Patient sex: F
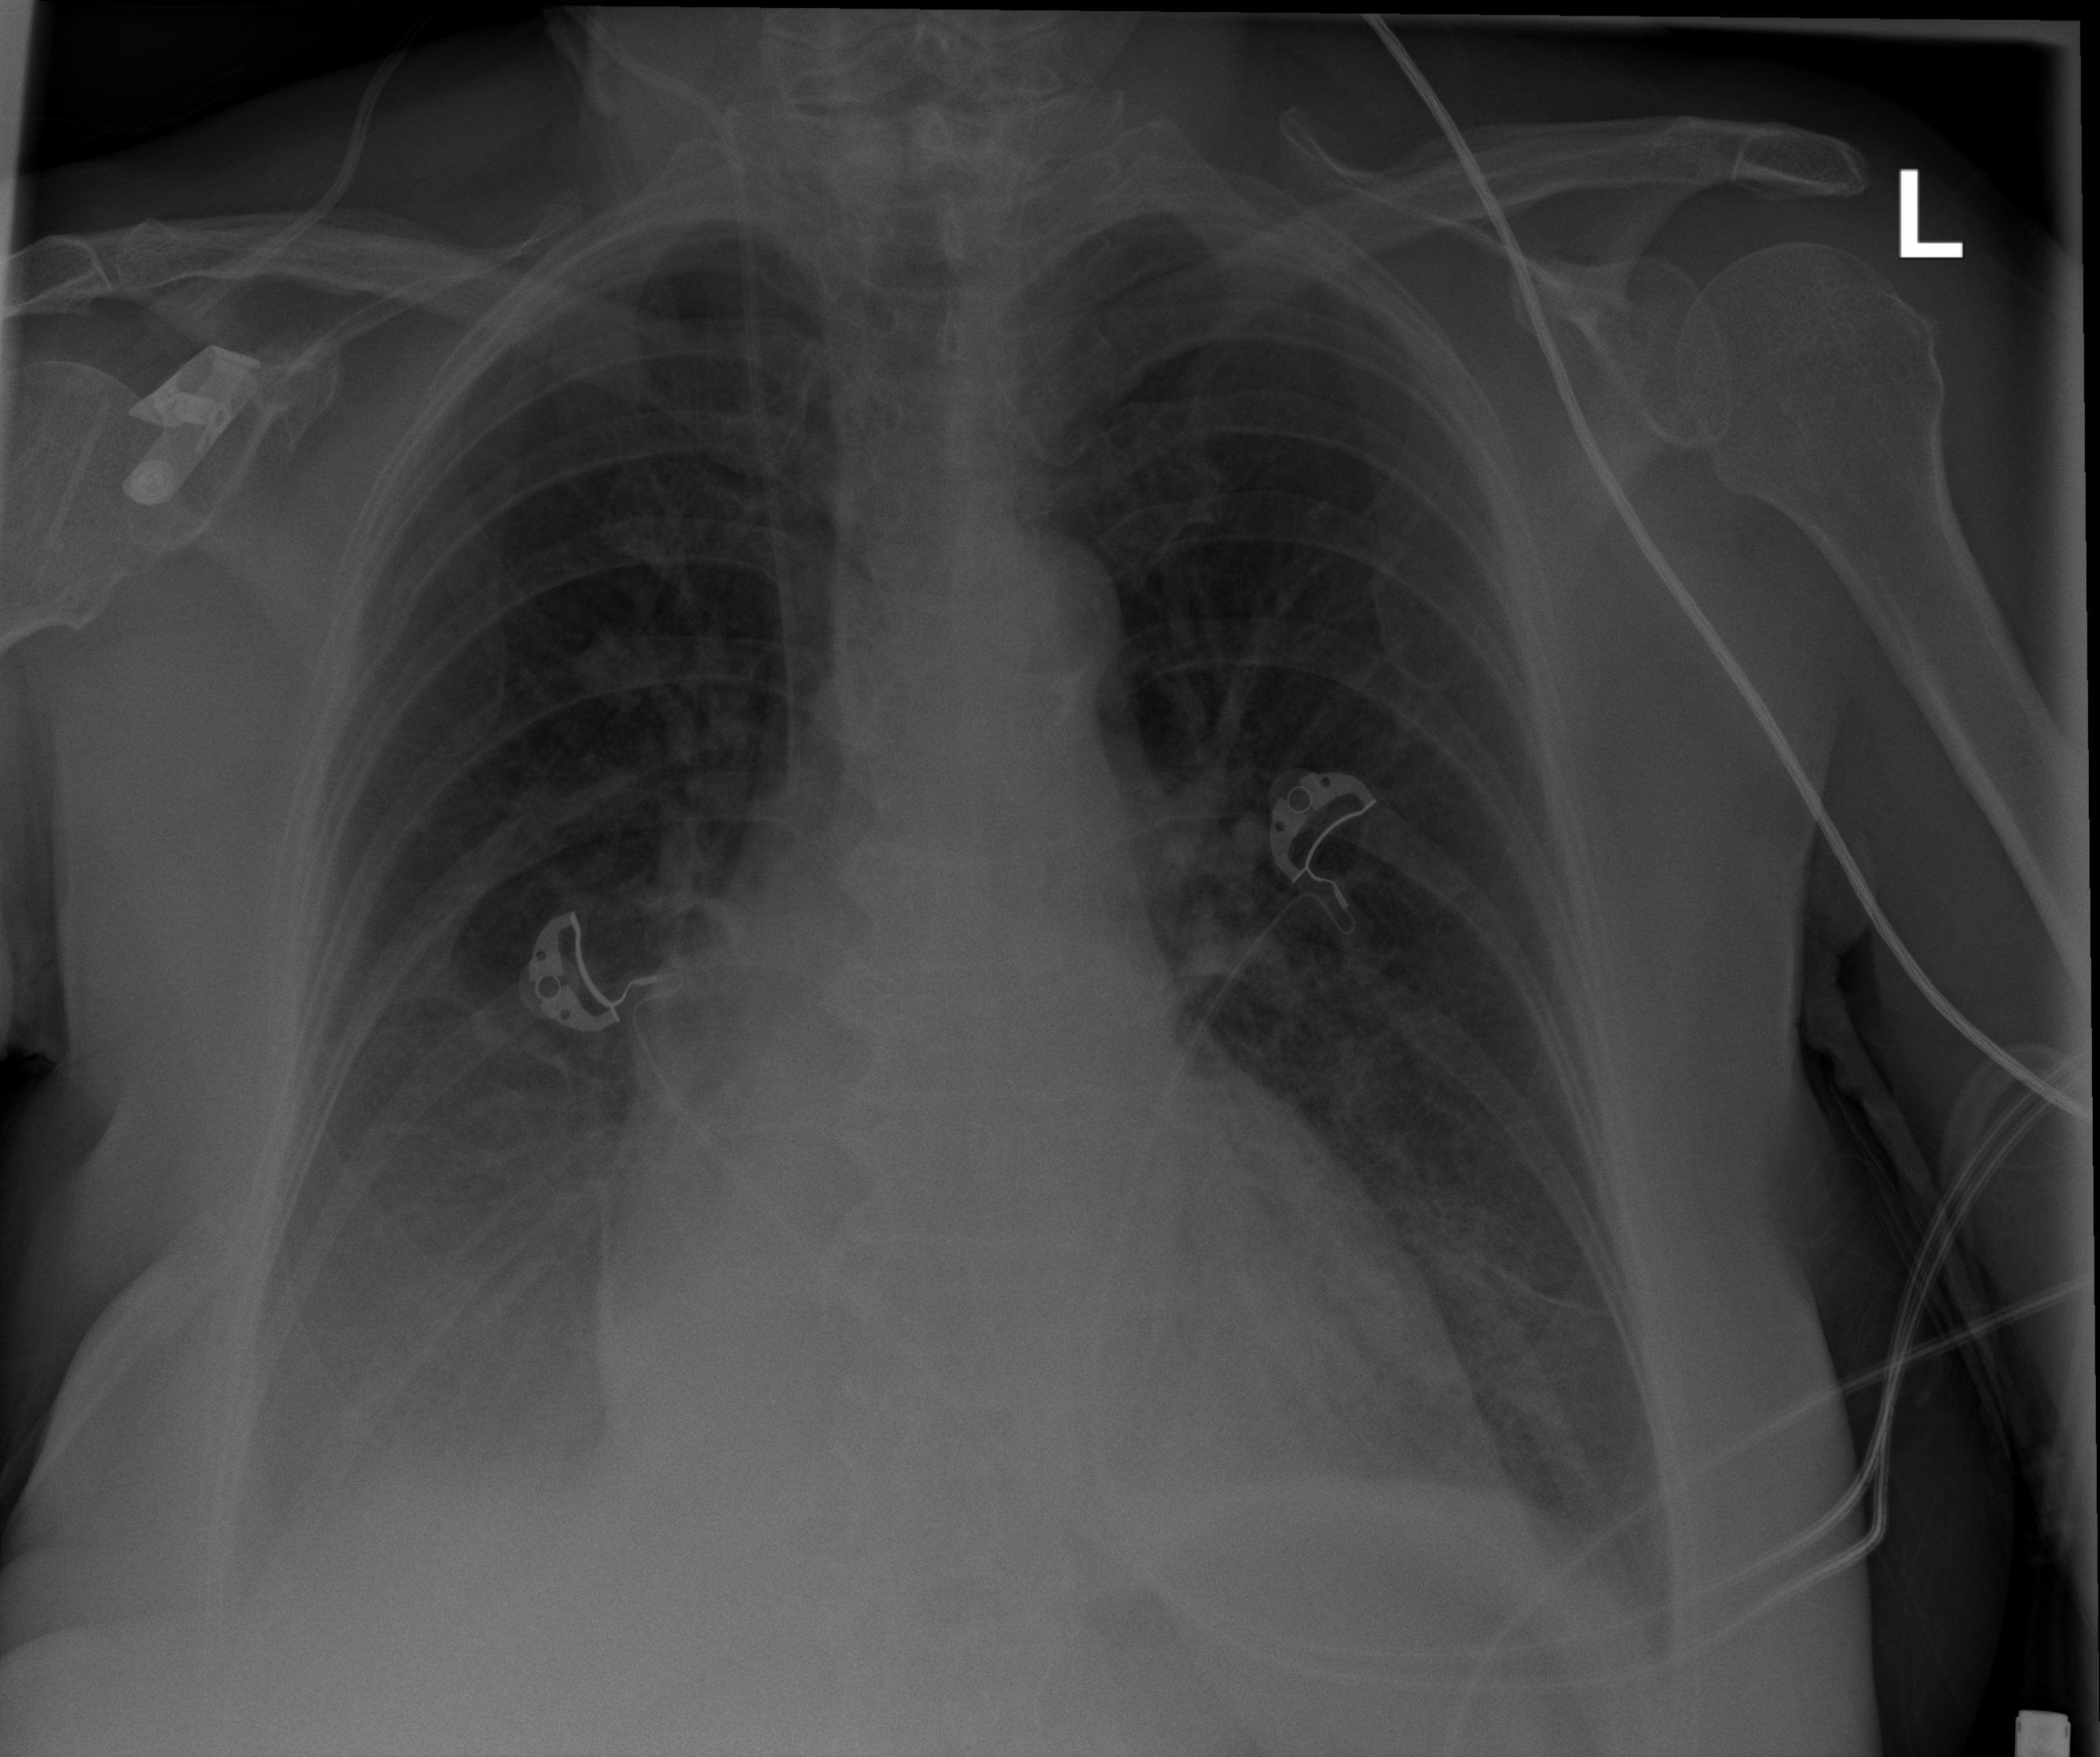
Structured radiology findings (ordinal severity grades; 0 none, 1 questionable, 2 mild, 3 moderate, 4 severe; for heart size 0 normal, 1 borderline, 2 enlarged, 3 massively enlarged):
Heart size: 2
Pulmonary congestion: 0
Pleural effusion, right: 2
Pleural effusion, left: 1
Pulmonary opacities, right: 2
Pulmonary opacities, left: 2
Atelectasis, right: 2
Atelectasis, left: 2